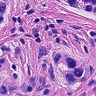
Metastatic tissue present: yes